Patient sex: M
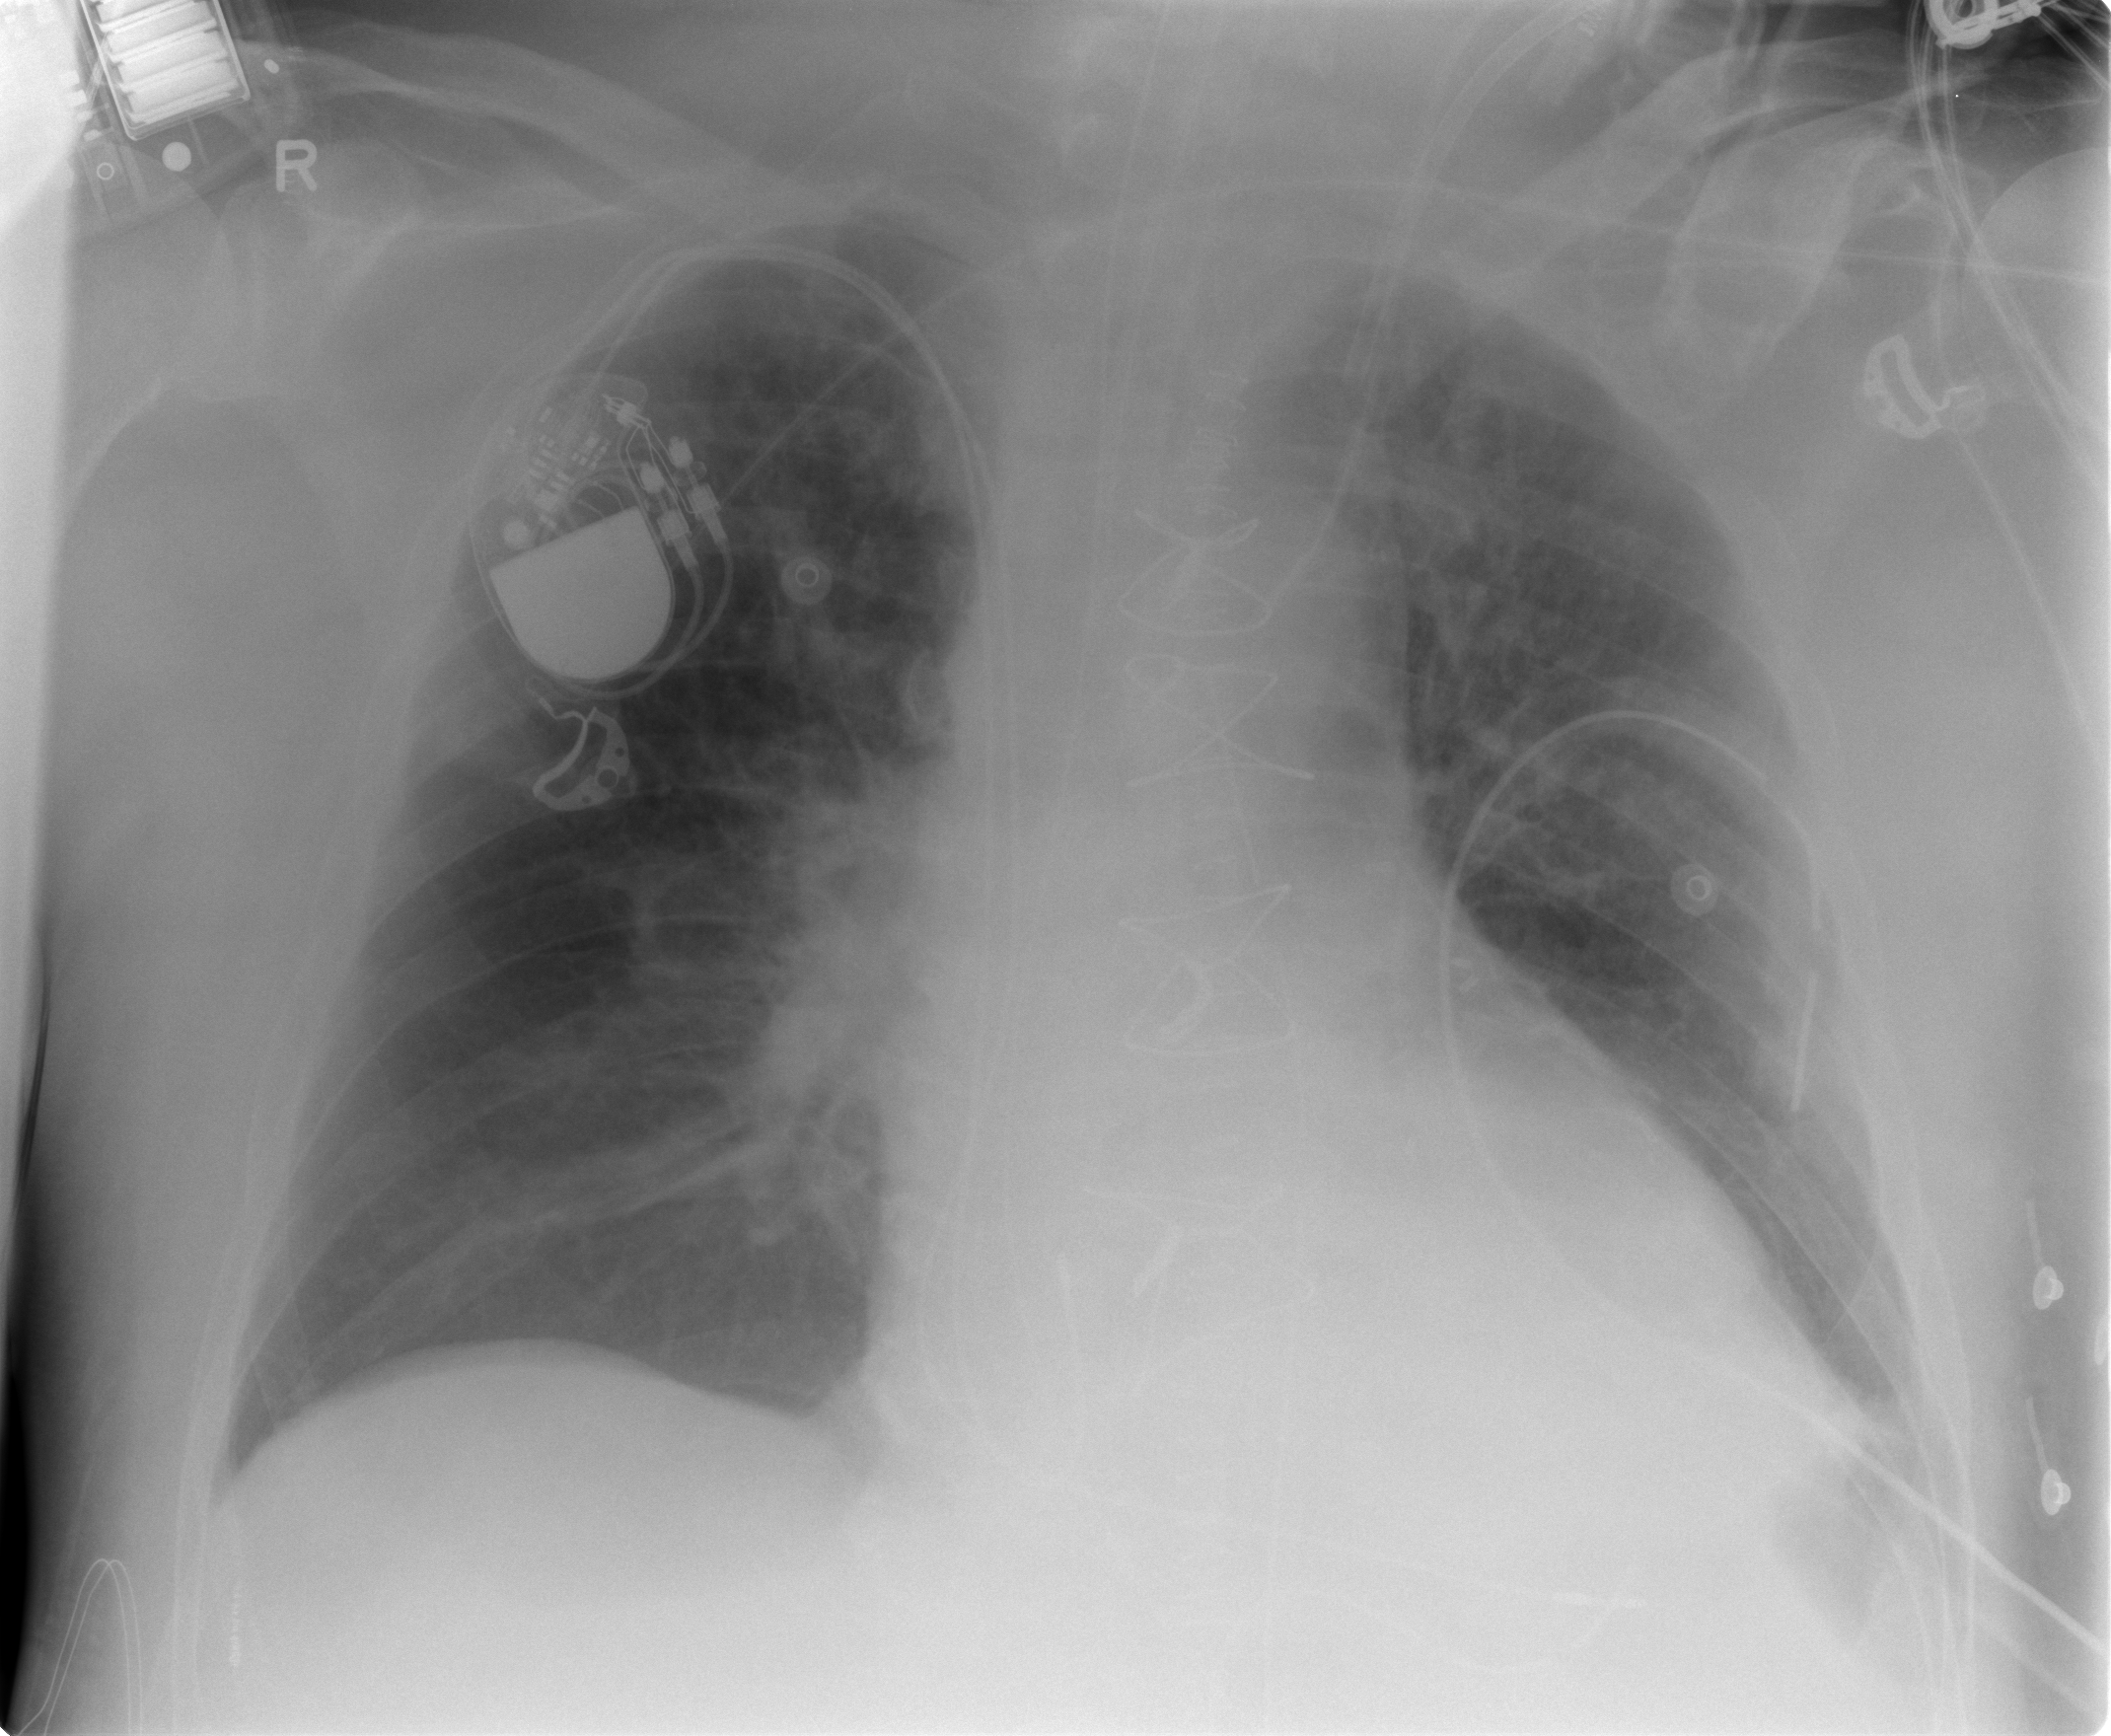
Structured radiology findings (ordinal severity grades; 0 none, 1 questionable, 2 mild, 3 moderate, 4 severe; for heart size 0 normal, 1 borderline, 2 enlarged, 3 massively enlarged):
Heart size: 2
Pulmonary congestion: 0
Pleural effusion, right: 0
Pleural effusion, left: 0
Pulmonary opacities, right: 0
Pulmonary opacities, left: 0
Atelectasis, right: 2
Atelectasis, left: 0